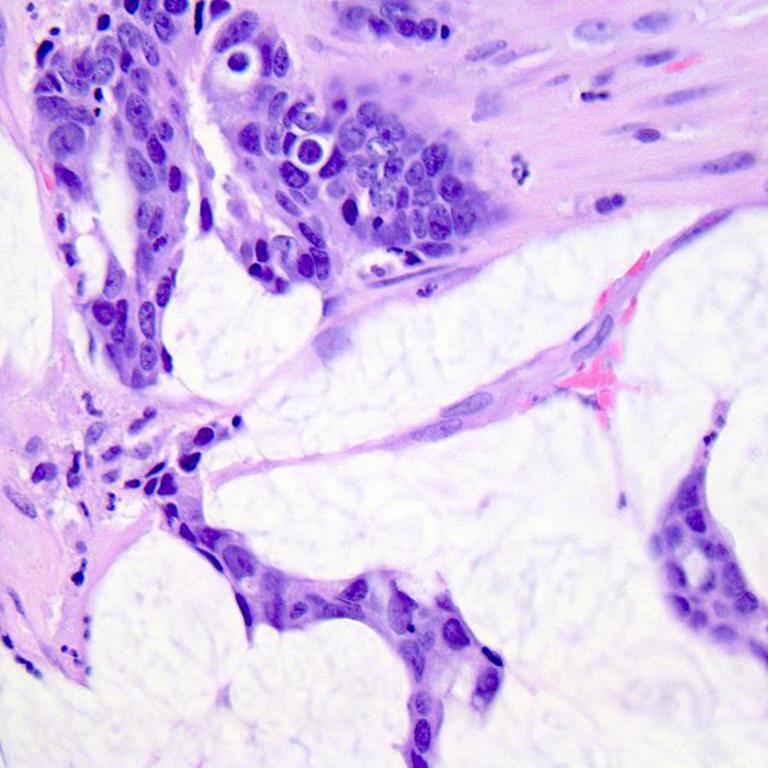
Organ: colon
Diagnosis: adenocarcinomas